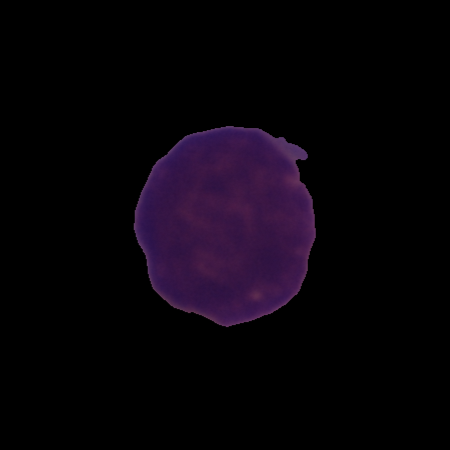
Label: cancer